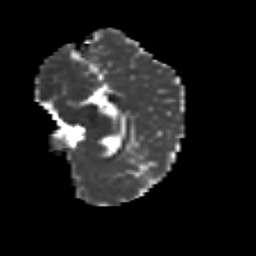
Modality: MD
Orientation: sagittal
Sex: male
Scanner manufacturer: siemens
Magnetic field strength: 3 T
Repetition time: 5 s
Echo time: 0.071 s